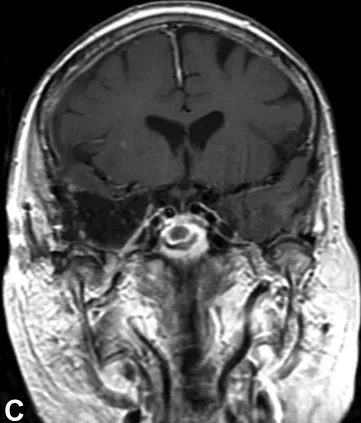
Postoperative Resection. Postoperative magnetic resonance image showing excellent resection of enhancing portion, pathologically confirmed to be radiation necrosis. Coronal T1-weighted image with contrast.
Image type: radiology (mri)